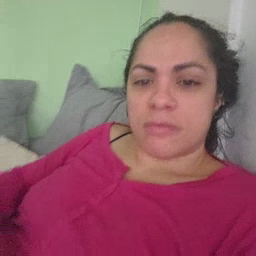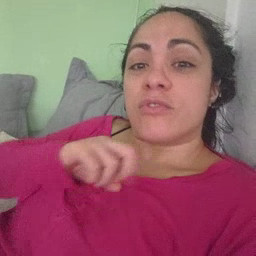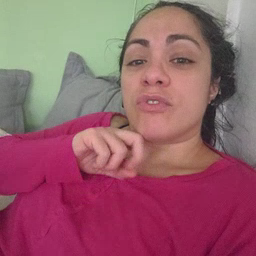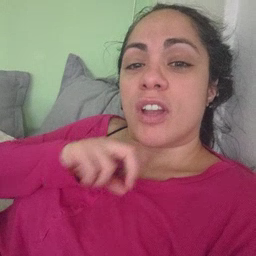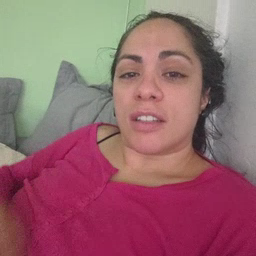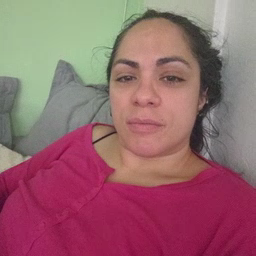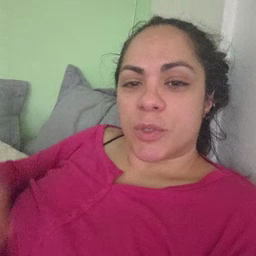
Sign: frog